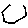
Label: hexagon